Question: What shape is the logo background?
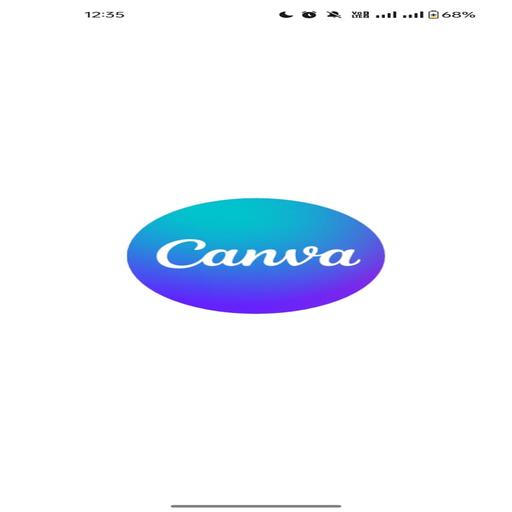
Answer: Oval shape